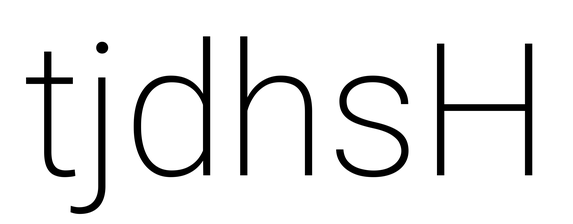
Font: Roboto_ExtraLight